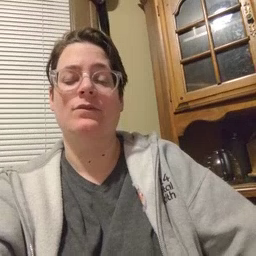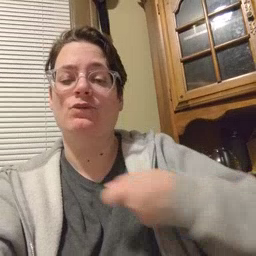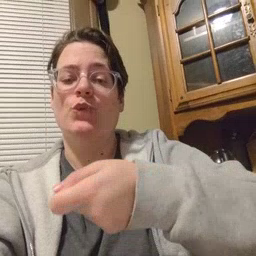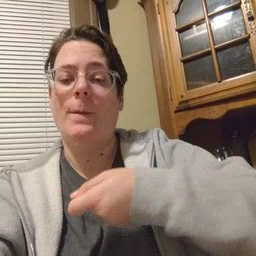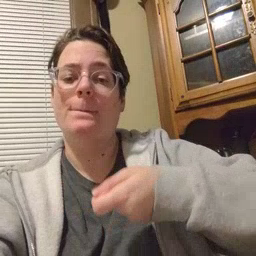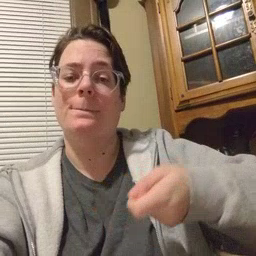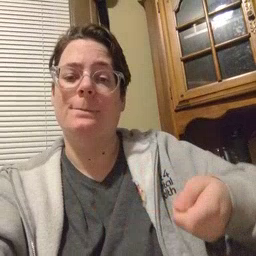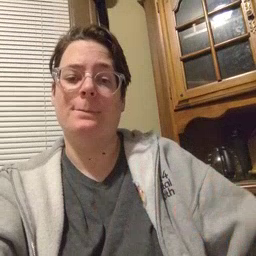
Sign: vacuum